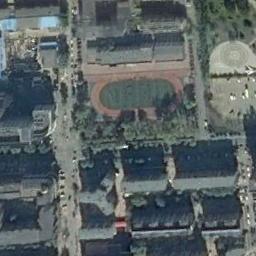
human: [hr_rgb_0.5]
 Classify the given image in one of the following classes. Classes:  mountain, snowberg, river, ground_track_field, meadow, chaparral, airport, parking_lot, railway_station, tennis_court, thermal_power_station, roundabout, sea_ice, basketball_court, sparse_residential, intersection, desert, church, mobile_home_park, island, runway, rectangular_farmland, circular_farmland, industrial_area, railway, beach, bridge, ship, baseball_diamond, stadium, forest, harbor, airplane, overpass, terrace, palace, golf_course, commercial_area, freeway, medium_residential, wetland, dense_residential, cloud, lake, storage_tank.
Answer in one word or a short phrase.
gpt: ground_track_field